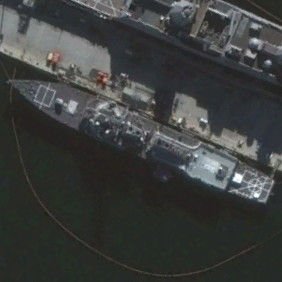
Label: cruiser